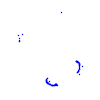
Particle: proton